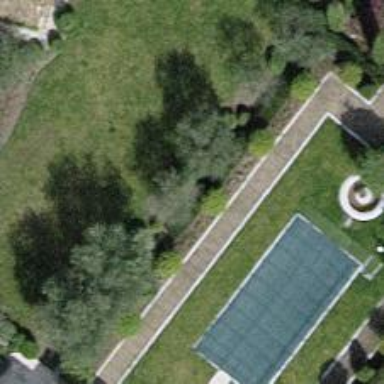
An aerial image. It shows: Swimming pool located in leisure land.